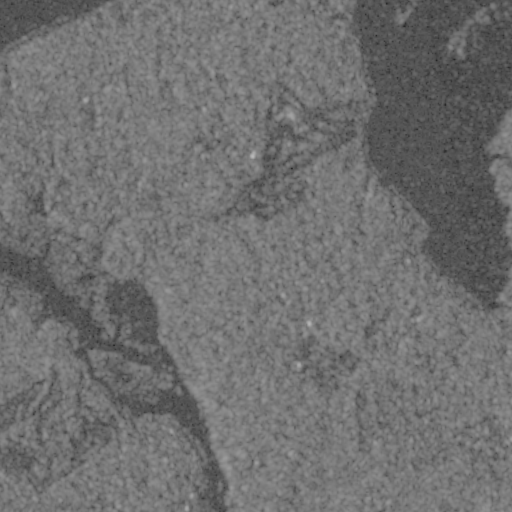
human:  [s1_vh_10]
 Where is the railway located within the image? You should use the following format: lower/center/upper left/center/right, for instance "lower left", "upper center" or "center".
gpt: The railway is located in the lower right of the image.
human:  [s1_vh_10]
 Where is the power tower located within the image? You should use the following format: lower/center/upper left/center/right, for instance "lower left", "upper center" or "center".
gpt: There is no power tower in the image.

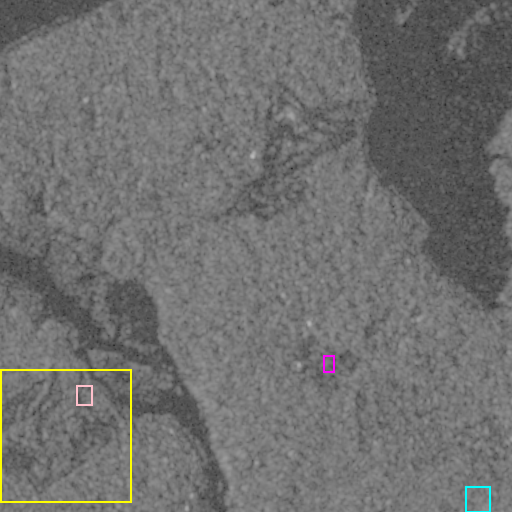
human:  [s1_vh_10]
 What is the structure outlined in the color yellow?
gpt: The structure outlined in yellow is a park.
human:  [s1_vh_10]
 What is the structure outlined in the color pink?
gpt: The structure outlined in pink is a parking lot.
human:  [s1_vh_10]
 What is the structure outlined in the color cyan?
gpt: The structure outlined in cyan is a building.
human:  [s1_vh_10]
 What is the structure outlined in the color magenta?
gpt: The structure outlined in magenta is a building.
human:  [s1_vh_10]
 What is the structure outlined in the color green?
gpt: There is no green outline.